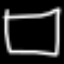
Label: square